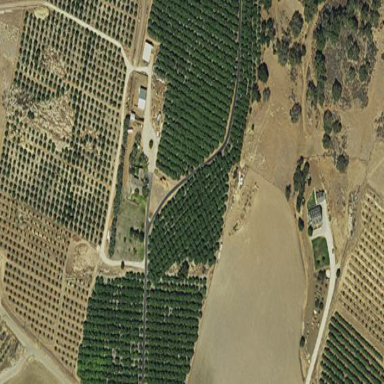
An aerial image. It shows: Orchard.